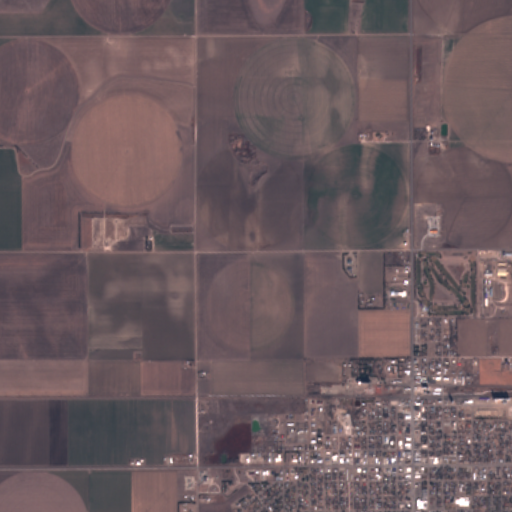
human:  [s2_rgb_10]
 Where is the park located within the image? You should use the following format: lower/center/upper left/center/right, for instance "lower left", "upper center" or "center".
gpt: The park is located in the center right of the image.
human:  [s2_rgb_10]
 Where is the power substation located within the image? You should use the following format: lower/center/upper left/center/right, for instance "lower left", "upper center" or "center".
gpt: The power substation is located in the lower center of the image.
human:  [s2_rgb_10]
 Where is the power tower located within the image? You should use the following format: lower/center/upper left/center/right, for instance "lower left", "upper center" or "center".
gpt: The power tower is located in the lower center of the image.
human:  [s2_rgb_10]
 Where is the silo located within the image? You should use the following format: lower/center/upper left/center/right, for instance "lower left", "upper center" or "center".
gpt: The silo is located in the lower right of the image.
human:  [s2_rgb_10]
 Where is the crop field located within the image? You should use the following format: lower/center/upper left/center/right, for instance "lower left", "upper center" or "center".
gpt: There is no crop field in the image.